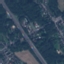
Land use / land cover: Highway